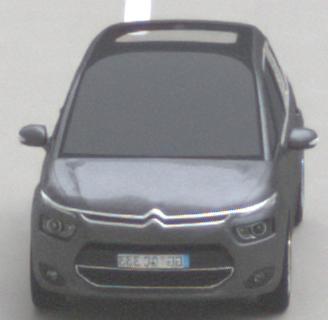
Make: Citroen
Model: Grand C4 Picasso VTi 120
Detailed model: Grand C4 Picasso (II)
Model produced from: 2013/10
Model produced until: 2015/02
Doors: 5
Color: gray
Road condition: dry road
Daytime: morning or afternoon
Contrast: low contrast